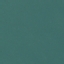
Land use / land cover: SeaLake